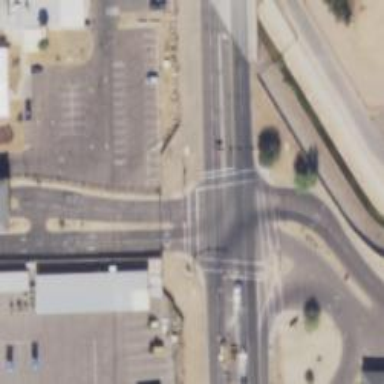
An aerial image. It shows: Solid stop line on the road marking.